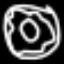
Label: donut